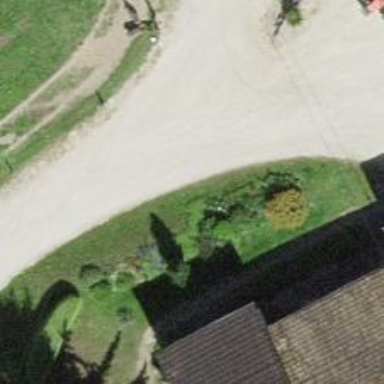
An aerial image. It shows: Farm shop.